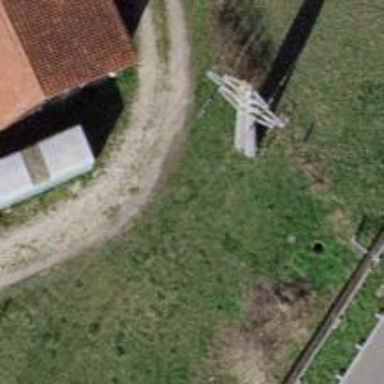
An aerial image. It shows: Concrete power pole.